Question: I am having problem setting a variable in PHP for multiple use into 'if statements'.
Although there are many files in my layout but these are the 3 files relevant to this issue:
(it is actually a JavaScript function which determines the browser-width of the visitor which is included in my javascript file and I call this via an ajax call. However since that is irrelevant to this issue hence to avoid confusion and too much code on this page I am avoiding that file.)
'''
<?php
session_start();
$_SESSION['layoutType'] = $_REQUEST['layoutType'];
?>
'''
'''
<?php
session_start();
if (empty($_SESSION['layoutType'])) {
echo '<script type="text/javascript"> var session=false; var layoutType;</script>';
} else {
echo '<script type="text/javascript"> var session=true; var layoutType=' . $_SESSION['layoutType'] . ';</script>';
}
$layout = 'normal';
if (!empty($_SESSION['layoutType'])) {
$layoutType = $_SESSION['layoutType'];
if ( $layoutType <= 219 ) {
$layout = 'minimal';
} else if ($layoutType >= 220 && $layoutType <= 1024 ) {
$layout = 'small';
} else {
$layout = 'normal';
}
$_SESSION['layout'] = $layout;
}
'''
'''
<?php
include ('core/core.php');
// Function to load all the JavaScript files
getJS();
echo '<div>Your browser width is: ' . $_SESSION['layoutType'] . ' and Value of $layout variable currently is <strong>'.$layout.'</strong></div>';
if ($layout = 'normal') { ?>
<?php echo '<strong>' . $layout . '</strong> is the value of $layout in session'; ?>
<div id="sidebar">
<p>Widgets go here</p>
</div>
<?php } ?>
'''

Even though, The layout-width falls in the small category , it is still displaying the bit which it should display only is the layout-widthe category is normal .
Typically what is hapenning here is the value of '$layout' is being overwritten by the 'if statement' in the 'index.php' file.
Along with 'layoutType' I also want the value of '$layout' to be set in the session based on the logic in 'core.php'. So that I can use it multiple times across the website in various 'if statements'.
This is very important because these are varioys widgets / content in my layout which I want to load / not-load depending on the device of my visitor. Hence almost all the widhets wil be wrapped into an 'if statement'.
Kindly help.
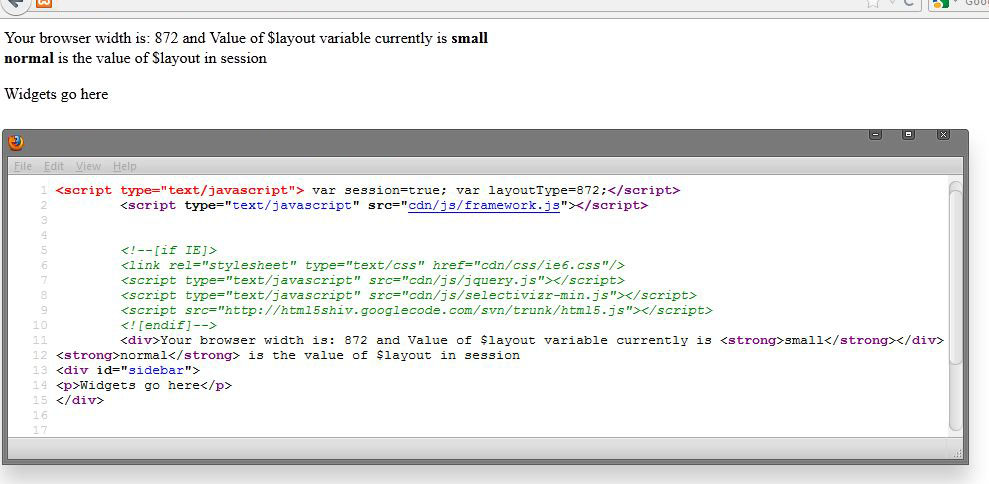
Answer: '''
if ($layout = 'normal') { ?>
'''
Evaluates to true because it's an assignment (use '==' or '===' instead). You can find more information about the Comparison operators in <URL>.